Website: lowes
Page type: review-order
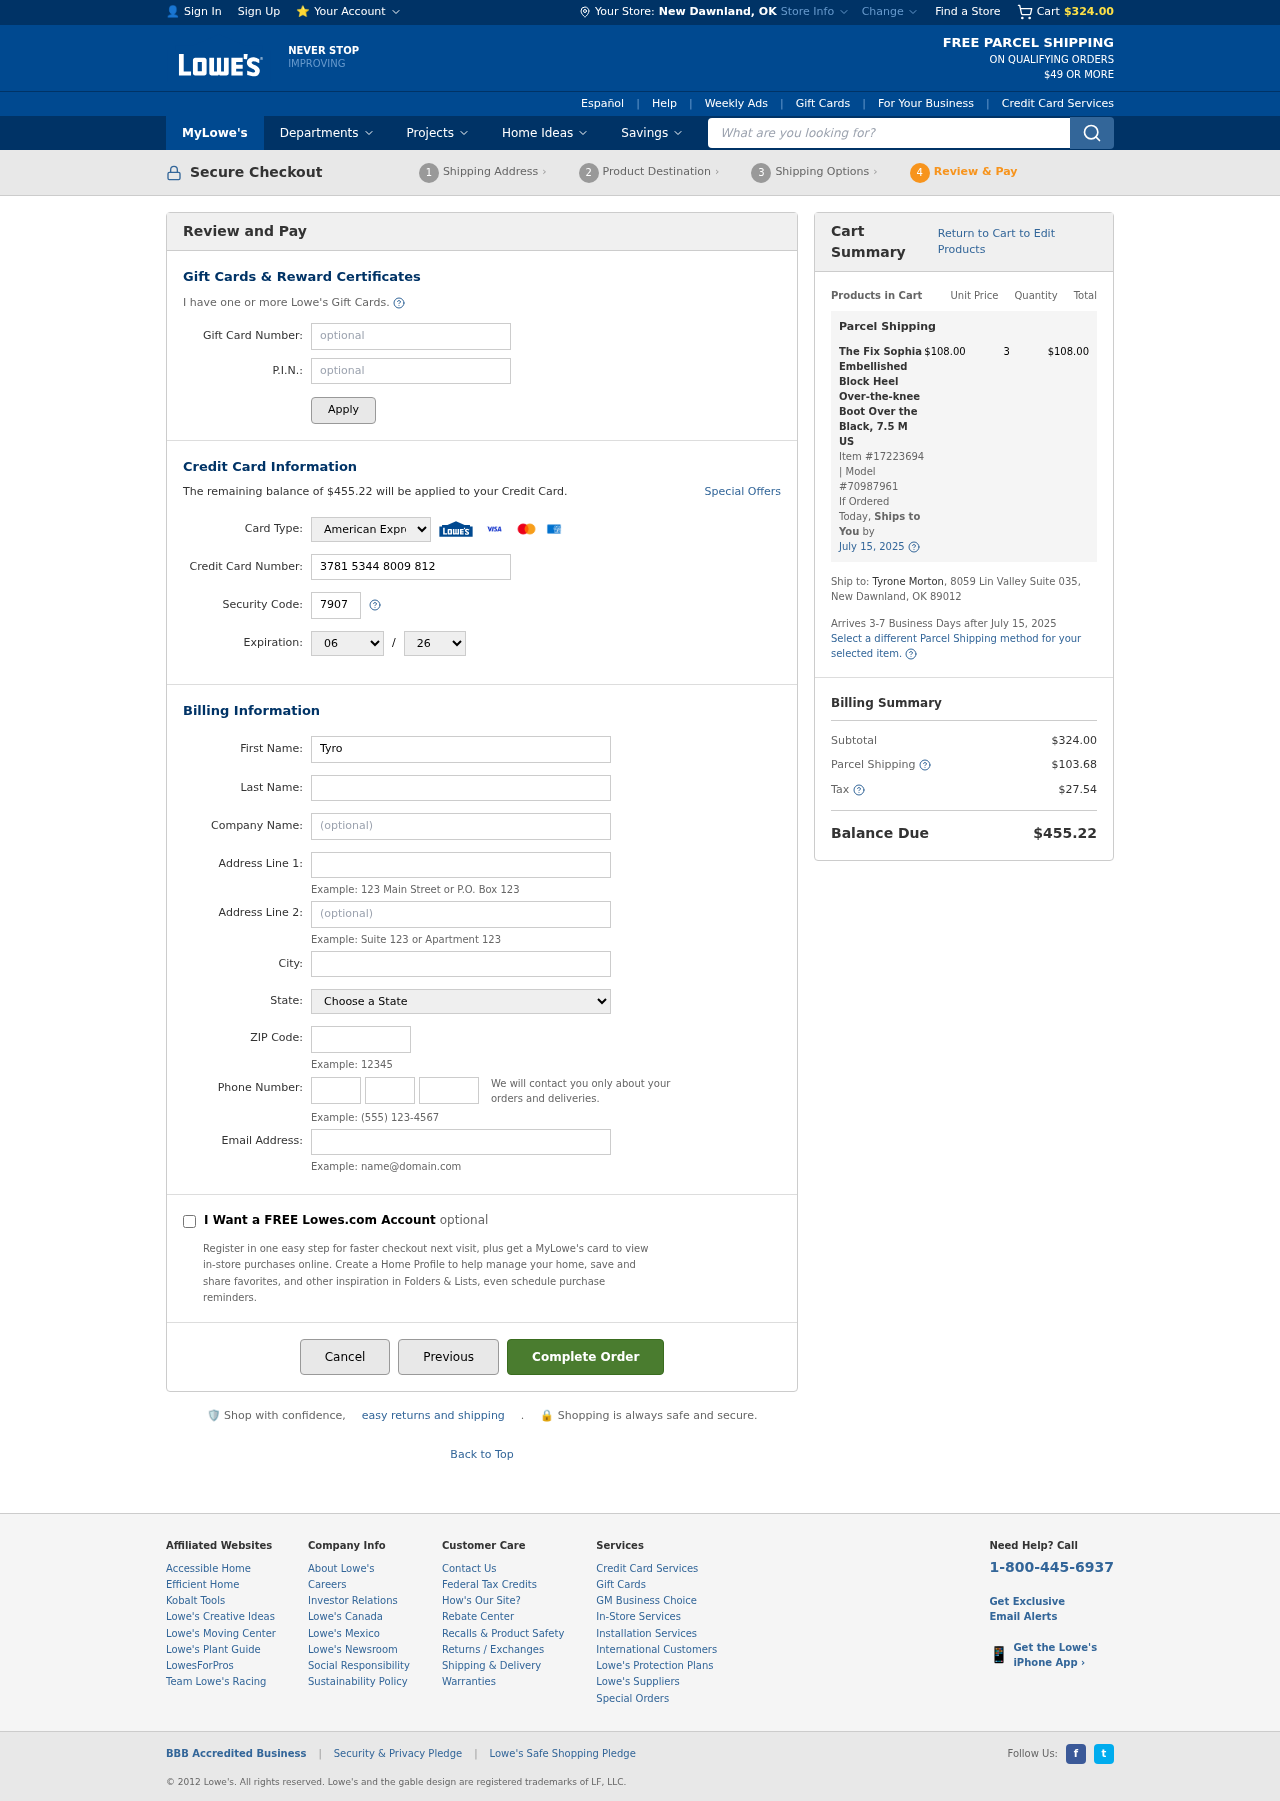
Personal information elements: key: PII_CARD_CVV
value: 7907
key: PII_CARD_EXPIRY_MONTH
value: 06
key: PII_CARD_EXPIRY_YEAR
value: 26
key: PII_CARD_NUMBER
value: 3781 5344 8009 812
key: PII_CARD_TYPE
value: American Express
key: PII_CITY
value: New Dawnland
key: PII_CITY_STATE
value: New Dawnland, OK
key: PII_EMAIL
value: tyronemorton@gmail.com
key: PII_FIRSTNAME
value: Tyrone
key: PII_LASTNAME
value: Morton
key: PII_PHONE_AREA
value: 902
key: PII_PHONE_PREFIX
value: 300
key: PII_PHONE_SUFFIX
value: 8474
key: PII_POSTCODE
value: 89012
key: PII_STATE
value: Oklahoma
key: PII_STREET
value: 8059 Lin Valley Suite 035
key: PII_STREET2
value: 8059 Lin Valley Suite 035
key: PII_STREET2
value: Apt. 028
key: PII_FULLNAME2
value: Tyrone Morton
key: PII_CITY_STATE_ZIP2
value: New Dawnland, OK 89012
Product elements: key: PRODUCT1_NAME
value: The Fix Sophia Embellished Block Heel Over-the-knee Boot Over the Black, 7.5 M US
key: PRODUCT1_PRICE
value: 108
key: PRODUCT1_QUANTITY
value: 3
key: PRODUCT1_ITEM_NUMBER
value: Item #17223694
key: PRODUCT1_MODEL_NUMBER
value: Model #70987961
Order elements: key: ORDER_SUBTOTAL
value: $324.00
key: ORDER_BALANCE_DUE
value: $455.22
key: ORDER_SHIPPING_DATE
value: July 15, 2025
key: ORDER_ITEM_TOTAL
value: $108.00
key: ORDER_SHIPPING_DATE2
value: July 15, 2025
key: ORDER_SHIPPING_COST
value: $103.68
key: ORDER_TAX
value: $27.54
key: ORDER_TOTAL
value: $455.22
Search elements: key: HEADER_SEARCH
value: What are you looking for?